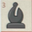
Piece: bB